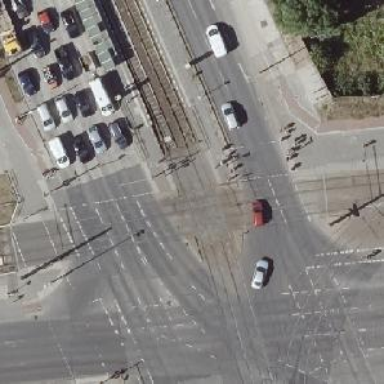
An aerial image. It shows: Tram crossing with traffic signals.